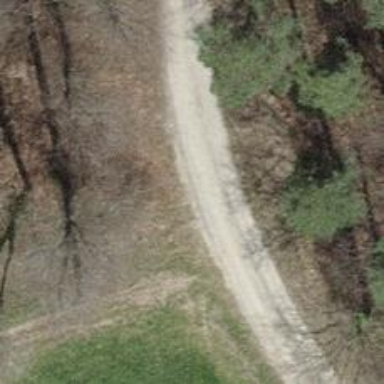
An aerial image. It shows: Gravel track with grade2 tracktype designated for agricultural vehicles.